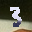
Label: 3